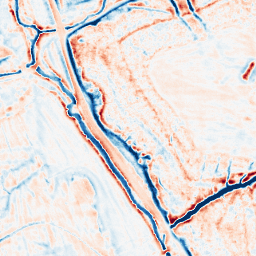
Category: edge_preserving
Decomposition family: bilateral
Decomposition parameters: d: 15
sigma_color: 50
sigma_space: 25
Upsampling method: sinc_blackman
Upsampling parameters: scale: 4
kernel_size: 8
Upsampling scale: 4